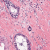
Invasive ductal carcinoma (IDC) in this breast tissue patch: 1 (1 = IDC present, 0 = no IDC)